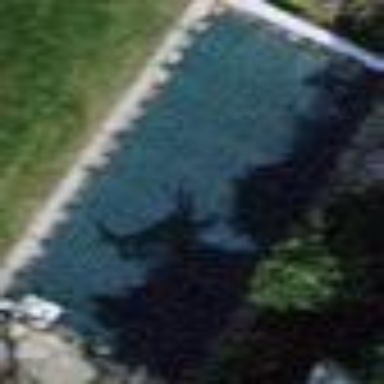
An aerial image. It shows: Swimming pool located in leisure land.